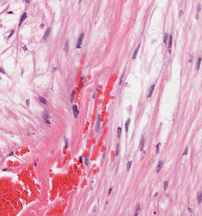
Tumor epithelial tissue: no
Tumor-associated stroma tissue: yes
Normal tissue: no